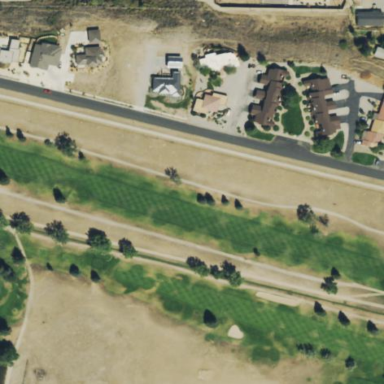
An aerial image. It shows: Rough area on grassy golf course.